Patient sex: F
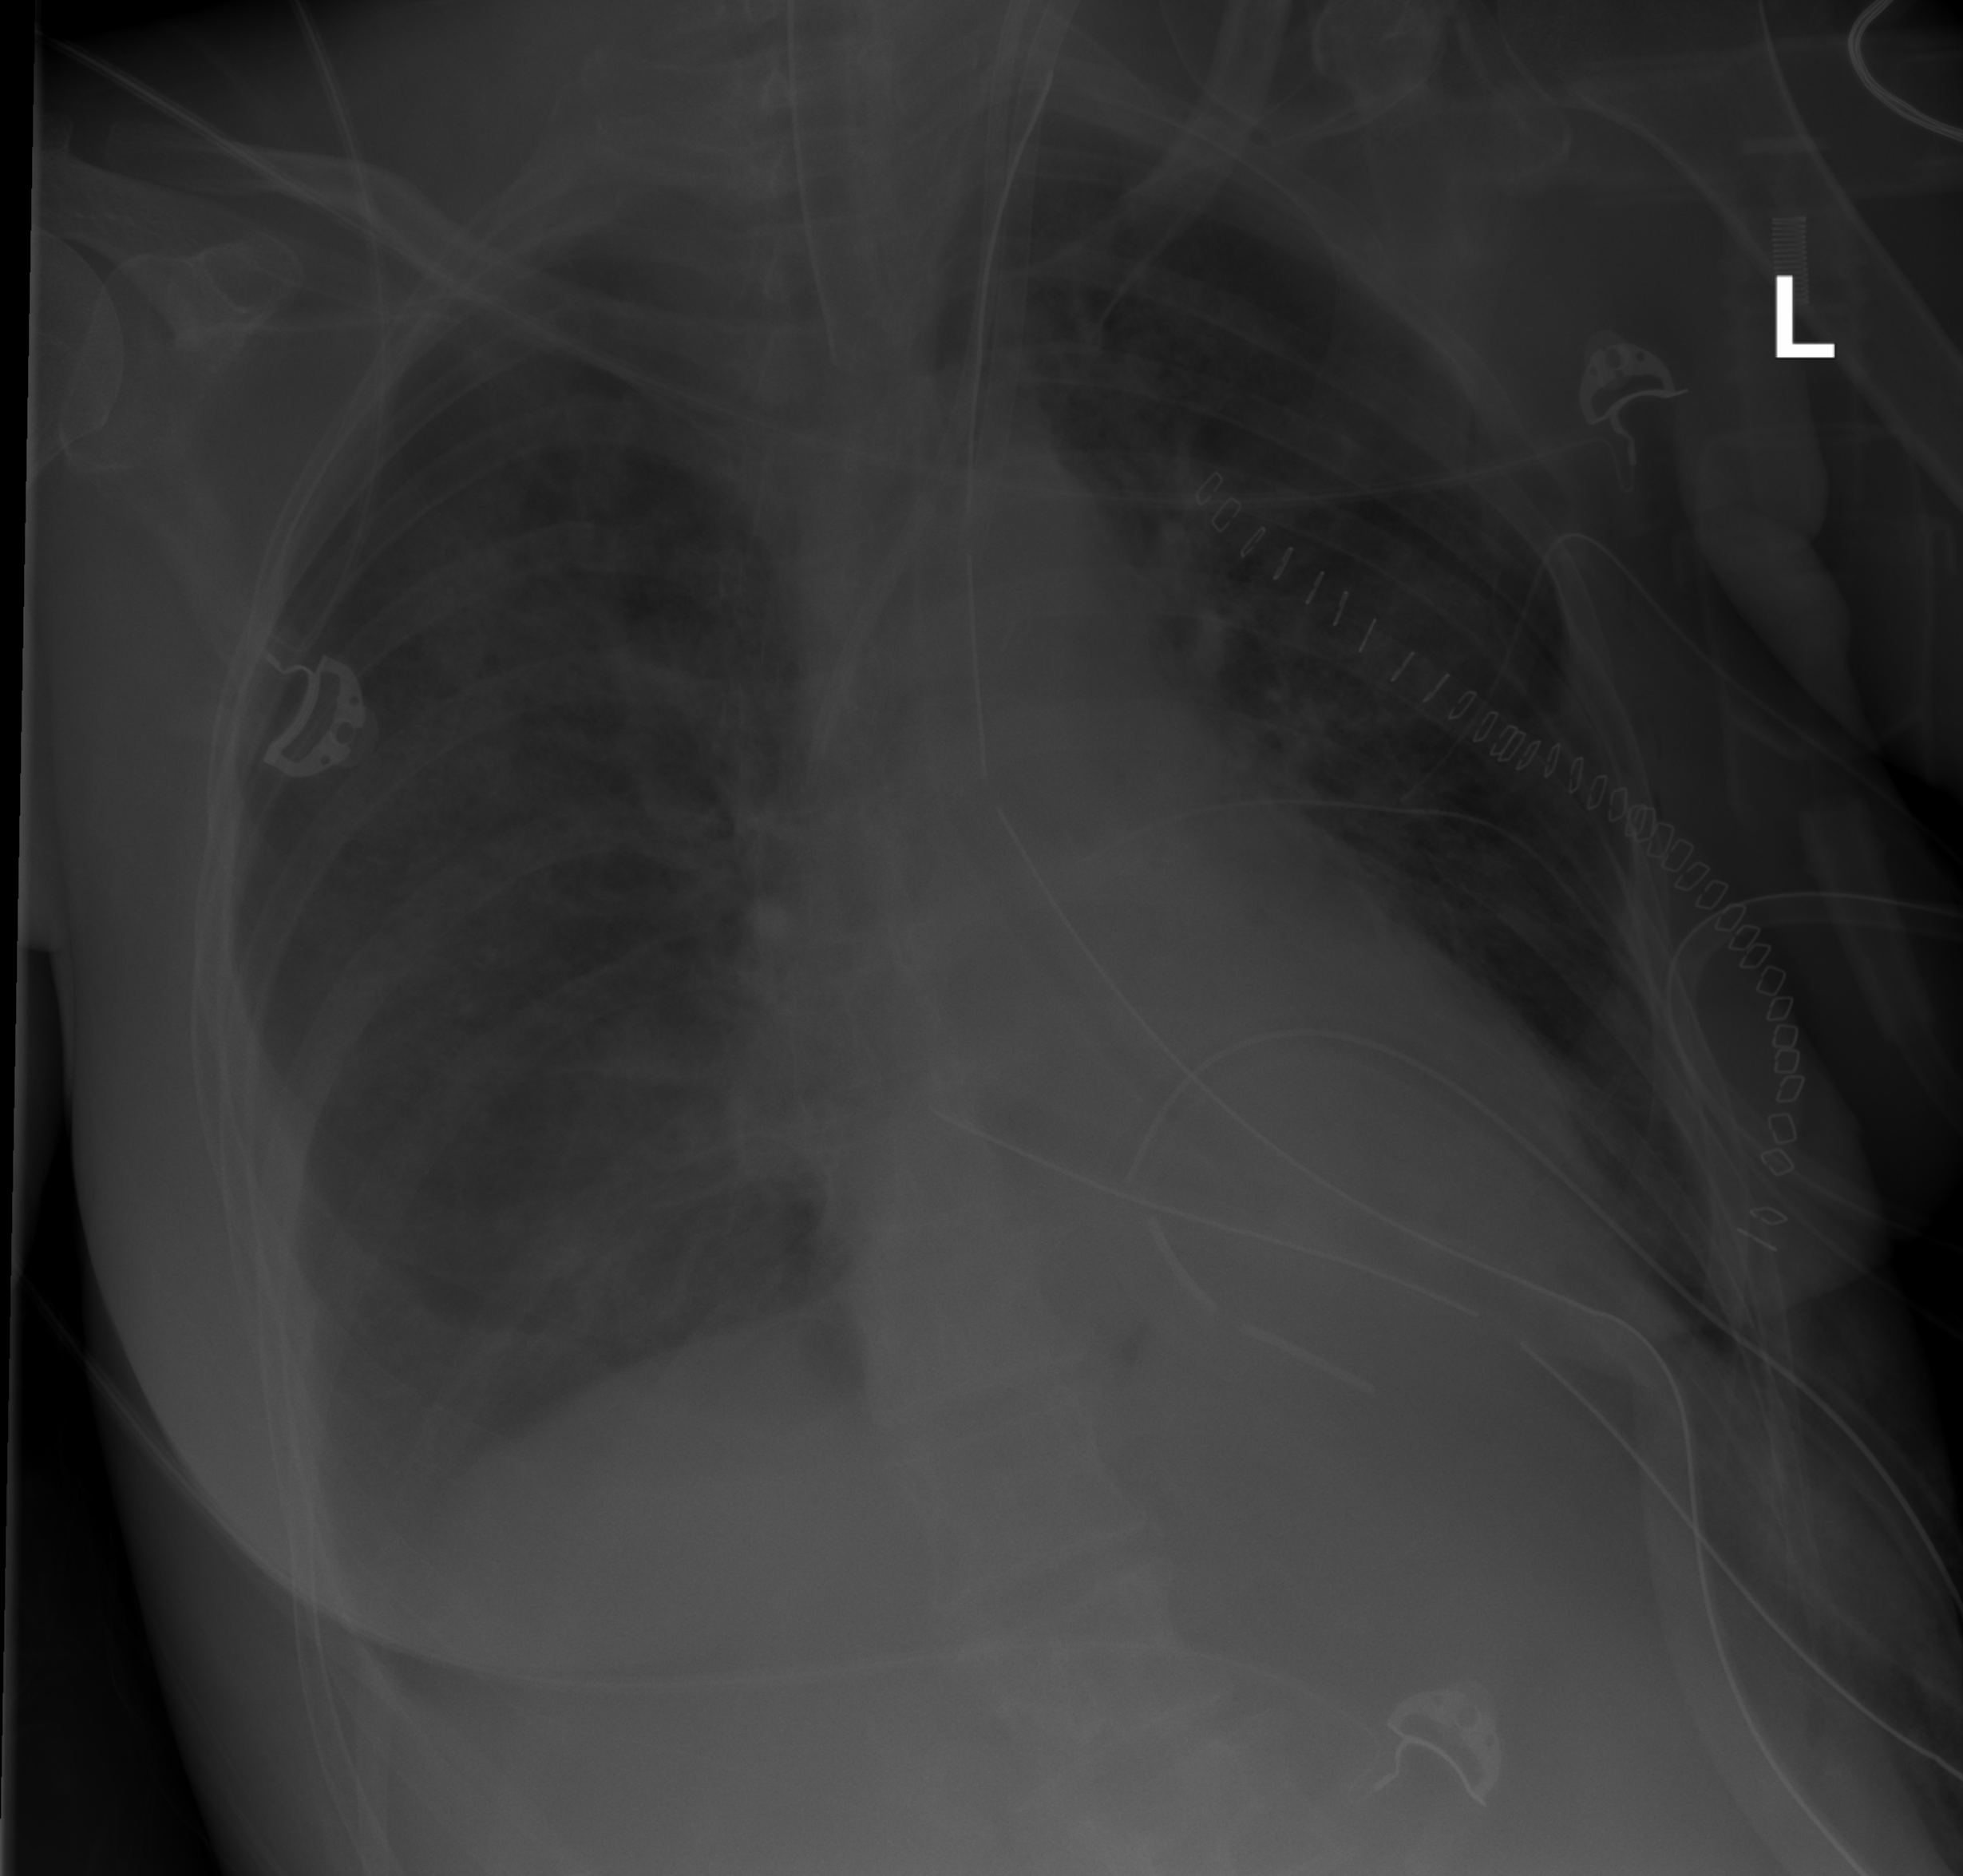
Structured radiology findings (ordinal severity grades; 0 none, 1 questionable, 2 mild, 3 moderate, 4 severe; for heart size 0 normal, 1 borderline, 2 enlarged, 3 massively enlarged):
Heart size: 0
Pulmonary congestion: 0
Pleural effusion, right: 2
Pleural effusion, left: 0
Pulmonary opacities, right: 0
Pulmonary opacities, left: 0
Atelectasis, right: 2
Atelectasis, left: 0